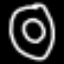
Label: donut